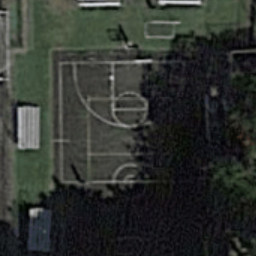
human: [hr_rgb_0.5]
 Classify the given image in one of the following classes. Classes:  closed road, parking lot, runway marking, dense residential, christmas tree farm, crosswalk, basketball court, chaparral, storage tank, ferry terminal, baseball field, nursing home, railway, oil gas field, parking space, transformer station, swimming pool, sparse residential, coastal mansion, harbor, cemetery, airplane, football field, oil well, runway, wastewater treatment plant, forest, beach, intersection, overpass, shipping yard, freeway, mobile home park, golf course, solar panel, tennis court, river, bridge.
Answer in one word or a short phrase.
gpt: basketball court